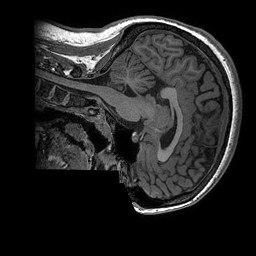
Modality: T1w
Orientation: sagittal
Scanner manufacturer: ge
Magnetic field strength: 3 T
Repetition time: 0.008156 s
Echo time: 0.00318 s